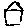
Label: house